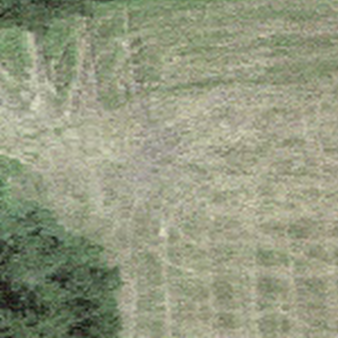
Label: other